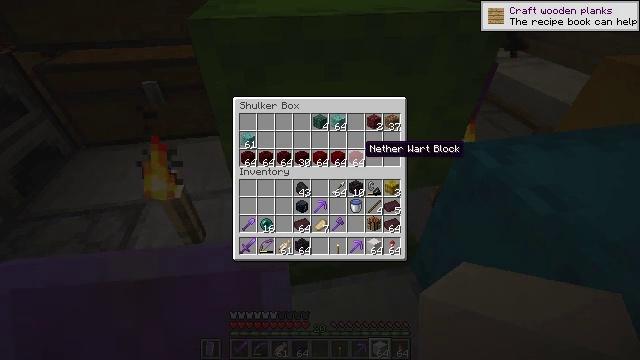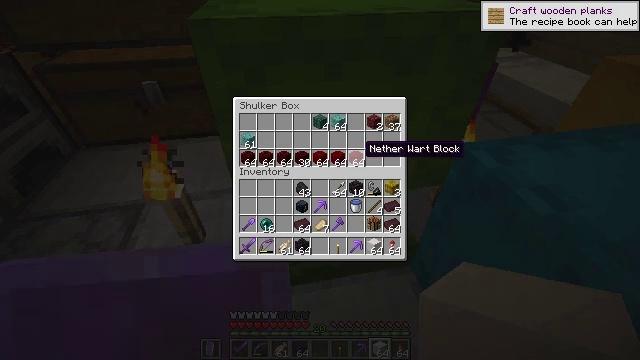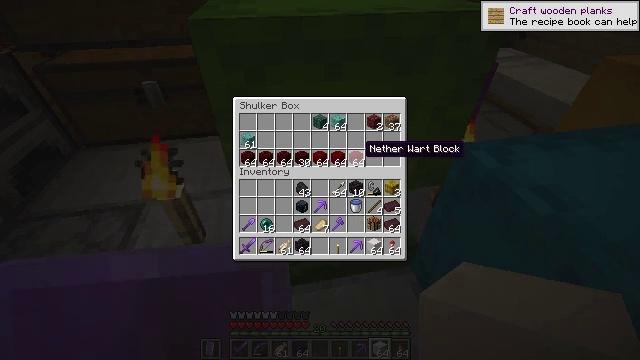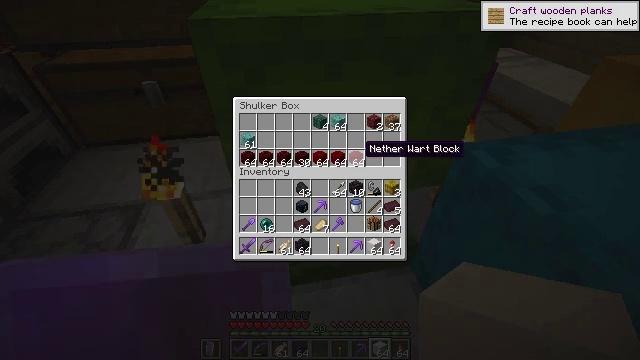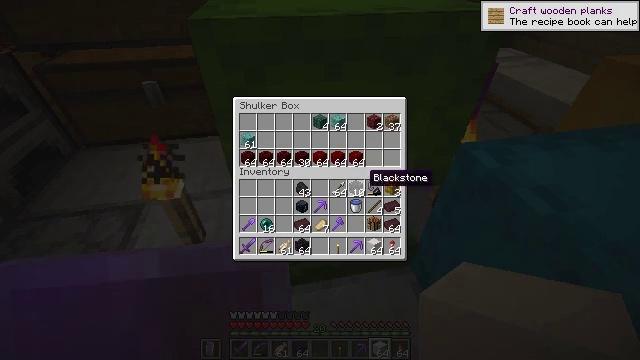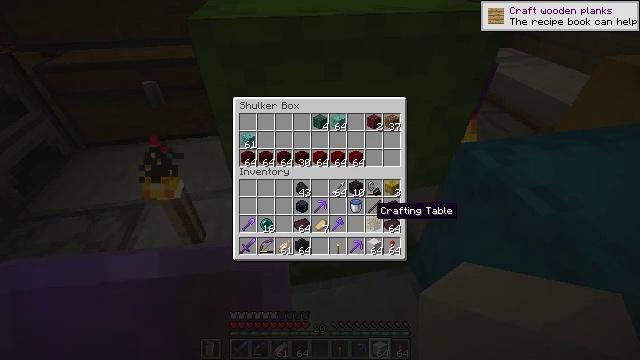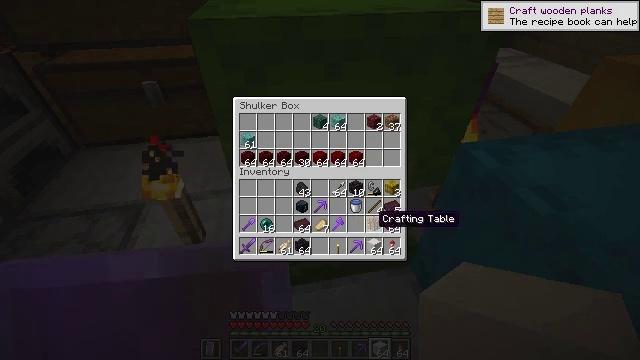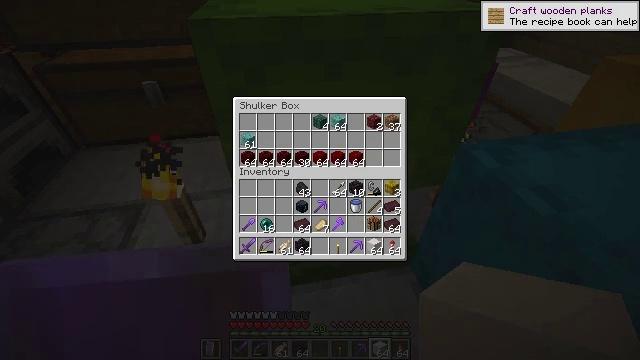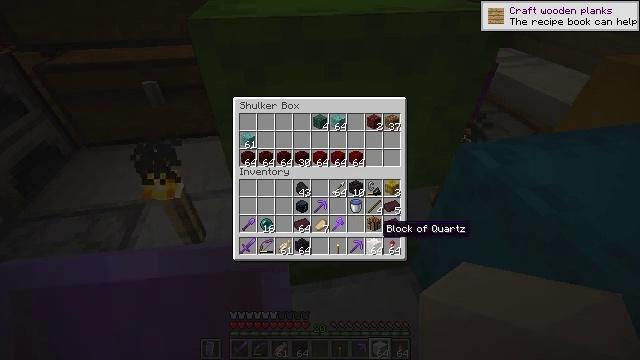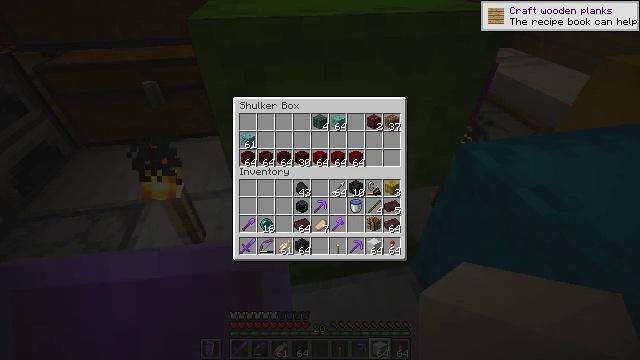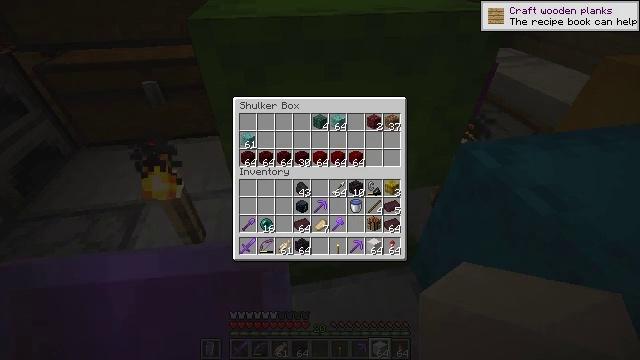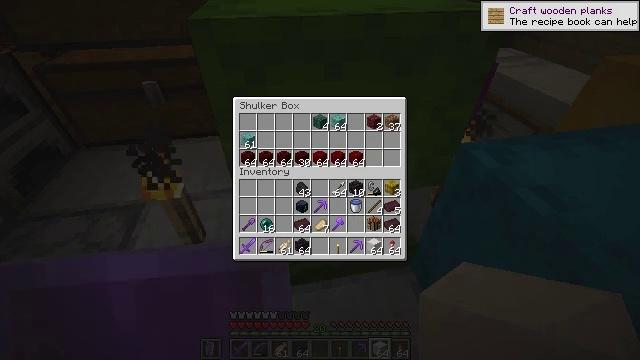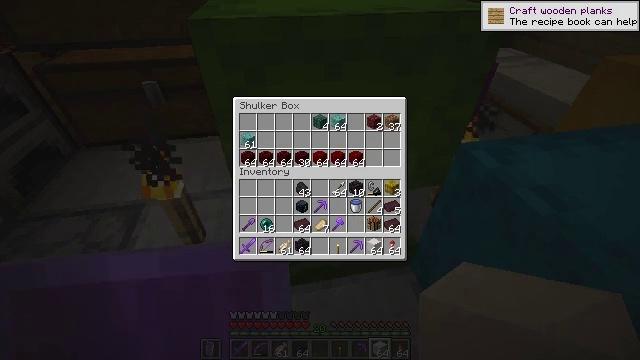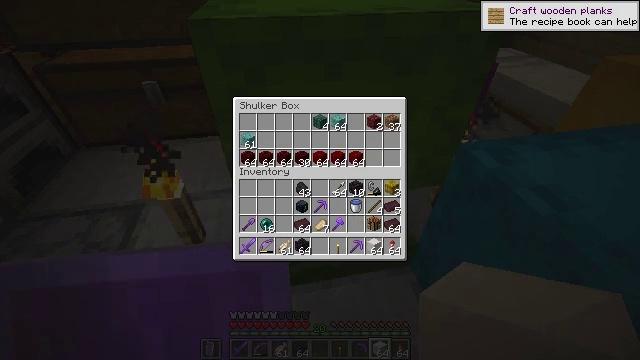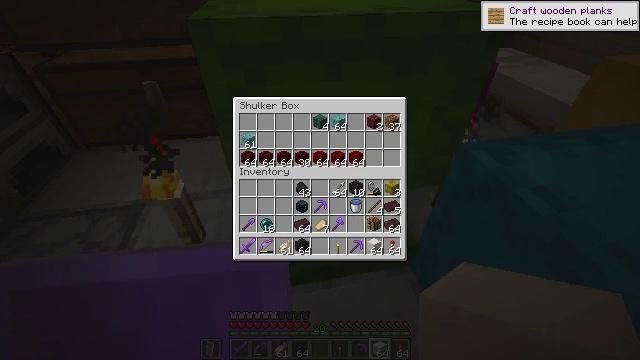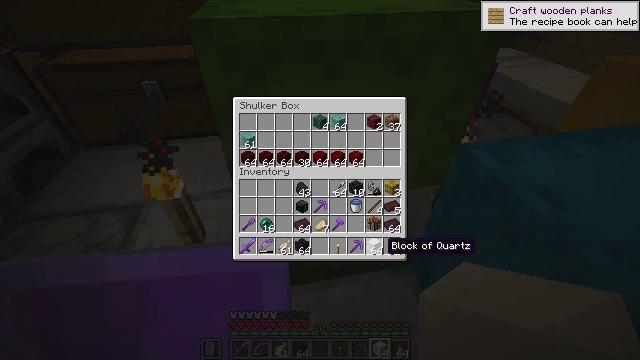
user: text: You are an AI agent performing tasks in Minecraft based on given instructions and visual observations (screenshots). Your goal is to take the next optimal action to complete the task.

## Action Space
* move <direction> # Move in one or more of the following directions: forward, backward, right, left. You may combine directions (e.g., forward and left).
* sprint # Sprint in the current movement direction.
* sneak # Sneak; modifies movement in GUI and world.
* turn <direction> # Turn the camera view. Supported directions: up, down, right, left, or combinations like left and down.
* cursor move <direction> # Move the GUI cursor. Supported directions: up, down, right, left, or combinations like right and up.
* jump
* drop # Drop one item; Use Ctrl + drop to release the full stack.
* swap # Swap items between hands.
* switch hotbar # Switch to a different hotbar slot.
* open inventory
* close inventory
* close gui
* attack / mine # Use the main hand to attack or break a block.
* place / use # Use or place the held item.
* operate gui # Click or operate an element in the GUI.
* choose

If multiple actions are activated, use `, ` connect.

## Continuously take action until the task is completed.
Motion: motion action
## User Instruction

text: Use four blackstone to craft polished blackstone.
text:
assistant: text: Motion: no_op
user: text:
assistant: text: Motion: no_op
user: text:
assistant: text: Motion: no_op
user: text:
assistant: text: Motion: turn down
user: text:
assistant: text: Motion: turn right and down
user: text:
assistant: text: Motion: turn down
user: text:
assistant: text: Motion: no_op
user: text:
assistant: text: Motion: no_op
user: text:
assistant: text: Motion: turn down
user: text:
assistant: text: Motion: no_op
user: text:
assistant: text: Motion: no_op
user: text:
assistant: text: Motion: no_op
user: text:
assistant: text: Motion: no_op
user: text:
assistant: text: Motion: no_op
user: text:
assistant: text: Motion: no_op
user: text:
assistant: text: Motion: turn up
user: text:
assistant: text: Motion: no_op
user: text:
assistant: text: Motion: no_op
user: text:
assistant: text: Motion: no_op
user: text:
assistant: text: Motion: attack / mine
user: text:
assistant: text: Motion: attack / mine
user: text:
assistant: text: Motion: attack / mine
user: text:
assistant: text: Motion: turn up
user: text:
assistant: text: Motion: turn up
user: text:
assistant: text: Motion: turn up
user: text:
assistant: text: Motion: turn up
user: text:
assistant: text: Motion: turn up
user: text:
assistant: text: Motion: turn up
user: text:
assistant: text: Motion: no_op
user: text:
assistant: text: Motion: no_op